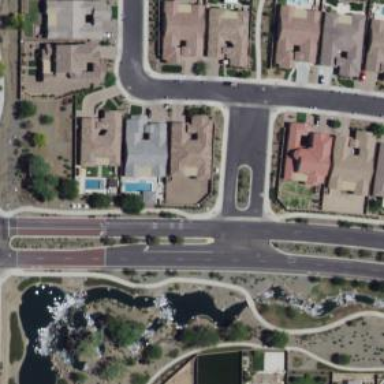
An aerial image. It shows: Residential road with asphalt surface.